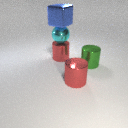
large red metal cylinder in front of large green metal cylinder